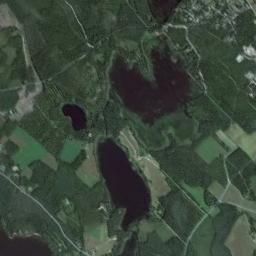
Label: lake